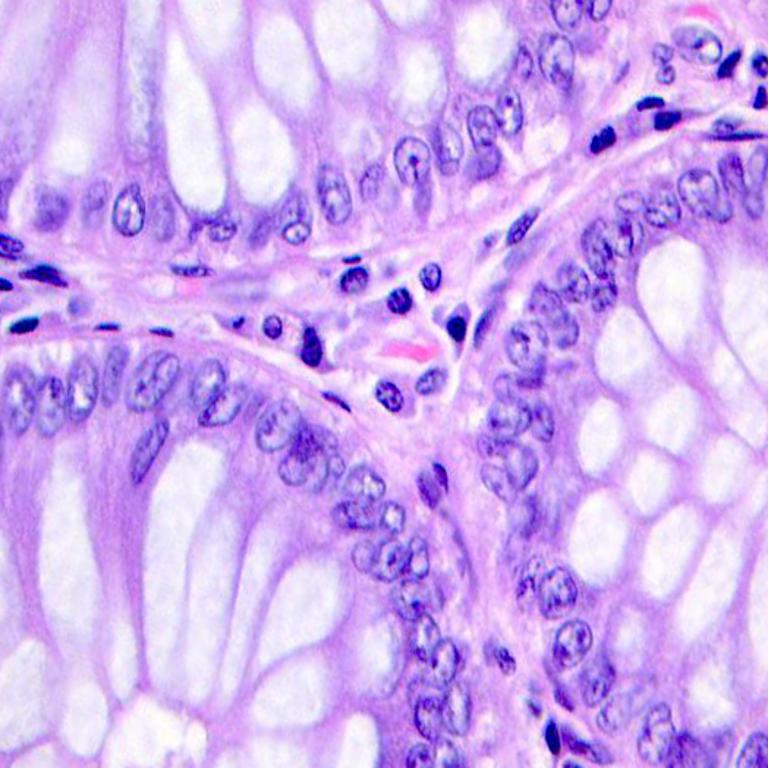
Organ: colon
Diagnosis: benign